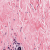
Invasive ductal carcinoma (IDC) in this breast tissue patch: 0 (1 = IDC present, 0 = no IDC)